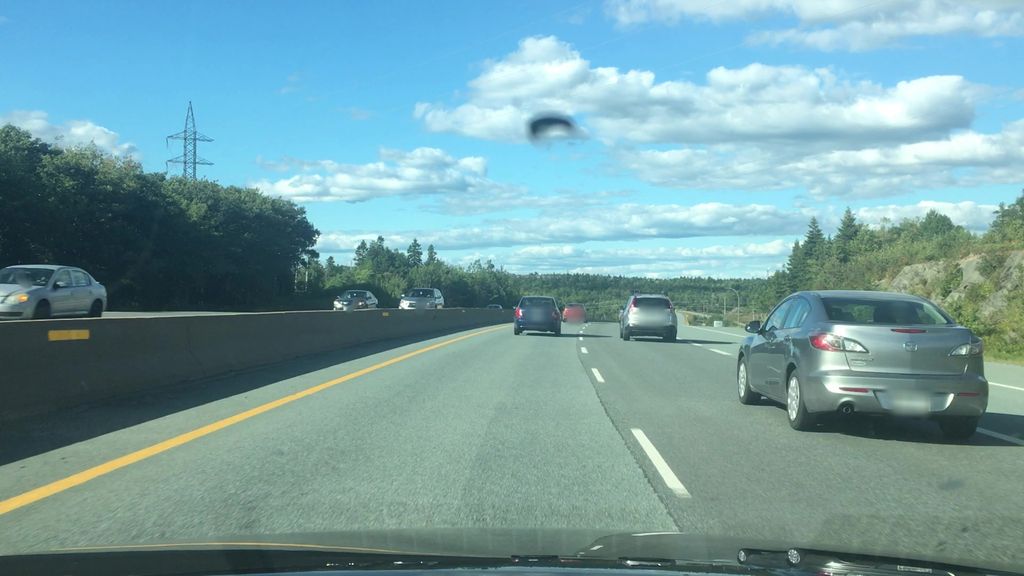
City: halifax